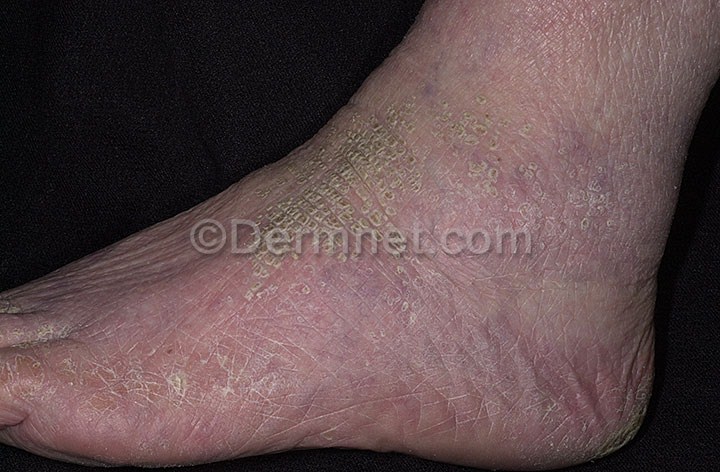
Disease: Atopic Dermatitis Photos